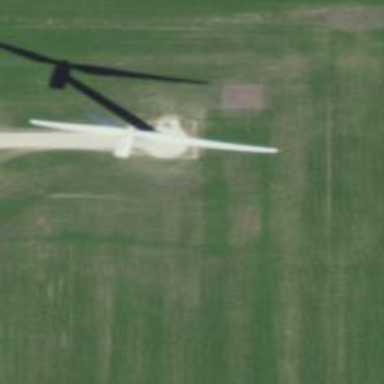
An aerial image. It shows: Wind generator powered by horizontal-axis wind turbine.